Question: I have a fairly complex layout using 'display: flex'. At the top level is a three column layout. Second level has a number of rows within column one and two. Within each of those rows there are a number of tables to lay out.
This is all generally OK. However, within the middle column I have a DIV that can vary in size - that big grey box in the image. The problem is that when it's tall it can overflow the bottom of its container. I'd like the container to expand as required to the height of the grey DIV.

How to achieve that? Here's the code, also <URL>.
'''
html,
body,
body > div,
.column-container,
.left-column, .middle-column, .right-column
{
height: 100%;
}
.column-container {
display: flex; /* To support three column layout. */
}
.mimic-drawing {
width: 150px;
height: 1000px;
background-color: lightgrey;
border: 3px solid saddlebrown;
border-radius: 5px;
margin: auto; /* Center horizontally and vertically. */
}
.wheel-container {
align-items: flex-start; /* Lay out measurement tables at the start of the cross axis. */
background-color: olive;
display: flex; /* So measurement tables can be layed. */
flex: 1 0 auto; /* Don't allow wheel containers to shrink and cause content (measurements) to be hidden.' */
}
.left-column, .right-column {
background: lightskyblue;
display: flex; /* So wheel containers can be layed out. */
flex: 1; /* Compare to the .middle-column */
flex-flow: column nowrap; /* Lay out wheel containers on Y axis. */
justify-content: space-between; /* Evenly space the wheel containers. */
}
.left-column .wheel-container {
flex-flow: row-reverse wrap; /* Layout measurement tables right to left. */
}
.middle-column {
background: lightcyan;
display: flex; /* So drawing can be centralised. */
flex: 0.5; /* Compare to the .left-column and .right-column. */
}
.right-column .wheel-container {
flex-flow: row wrap; /* Layout measurement tables left to right. */
}
.wheel-number, .HBD, .BAM, .BS, .WILD, .WP {
margin: 0.25em;
}
.HBD {
width: 96px;
height: 45px;
background-color: rgb(255, 249, 229);
}
.HBD:after {
content: 'Type Five'
}
.BAM {
width: 80px;
height: 30px;
background-color: rgb(229, 240, 255);
}
.BAM:after {
content: 'Type Four'
}
.BS {
width: 99px;
height: 30px;
background-color: rgb(233, 251, 232);
}
.BS:after {
content: 'Type One'
}
.WILD {
width: 78px;
height: 60px;
background-color: rgb(230, 230, 250);
}
.WILD:after {
content: 'Type Two'
}
.WP {
border: 2px solid darkred;
width: 171px;
height: 75px;
background-color: rgb(255, 238, 229);
}
.WP:after {
content: 'Type Three'
}
'''
'''
<div class='column-container'>
<div class='left-column'>
<div class='wheel-container'>
<span class='wheel-number label label-info'>n</span>
<div class='HBD'></div>
<div class='BAM'></div>
<div class='BS'></div>
<div class='WILD'></div>
<div class='WP'></div>
</div>
<div class='wheel-container'>
<span class='wheel-number label label-info'>n</span>
<div class='HBD'></div>
<div class='BAM'></div>
<div class='BS'></div>
<div class='WILD'></div>
<div class='WP'></div>
</div>
<div class='wheel-container'>
<span class='wheel-number label label-info'>n</span>
<div class='HBD'></div>
<div class='BAM'></div>
<div class='BS'></div>
<div class='WILD'></div>
<div class='WP'></div>
</div>
<div class='wheel-container'>
<span class='wheel-number label label-info'>n</span>
<div class='HBD'></div>
<div class='BAM'></div>
<div class='BS'></div>
<div class='WILD'></div>
<div class='WP'></div>
</div>
</div>
<div class='middle-column'>
<div class='mimic-drawing'>Oh dear, I overflow the bottom of my container. :-(</div>
</div>
<div class='right-column'>
<div class='wheel-container'>
<span class='wheel-number label label-info'>n</span>
<div class='HBD'></div>
<div class='BAM'></div>
<div class='BS'></div>
<div class='WILD'></div>
<div class='WP'></div>
</div>
<div class='wheel-container'>
<span class='wheel-number label label-info'>n</span>
<div class='HBD'></div>
<div class='BAM'></div>
<div class='BS'></div>
<div class='WILD'></div>
<div class='WP'></div>
</div>
<div class='wheel-container'>
<span class='wheel-number label label-info'>n</span>
<div class='HBD'></div>
<div class='BAM'></div>
<div class='BS'></div>
<div class='WILD'></div>
<div class='WP'></div>
</div>
<div class='wheel-container'>
<span class='wheel-number label label-info'>n</span>
<div class='HBD'></div>
<div class='BAM'></div>
<div class='BS'></div>
<div class='WILD'></div>
<div class='WP'></div>
</div>
</div>
</div>
'''
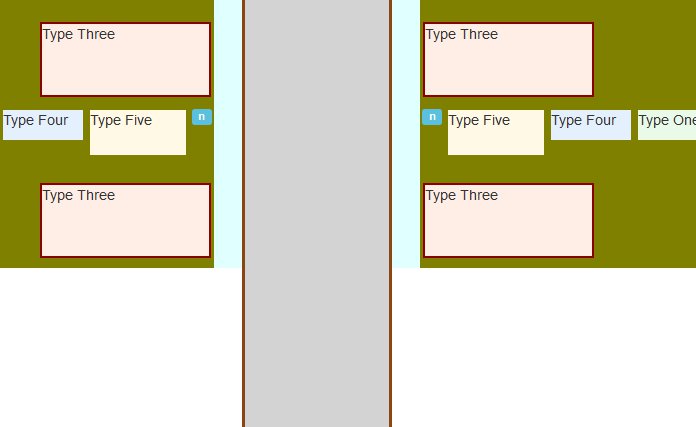
Answer: The problem is that you enforce 'height: 100%':
'''
html, body, body > div, .column-container,
.left-column, .middle-column, .right-column {
height: 100%;
}
'''
But you only want a minimum height, and allow them to grow taller. So use
'''
html, body, body > div, .column-container,
.left-column, .middle-column, .right-column {
min-height: 100%;
height: auto;
}
'''
'''
html,
body,
body > div,
.column-container,
.left-column, .middle-column, .right-column
{
min-height: 100%;
}
.column-container {
display: flex; /* To support three column layout. */
}
.mimic-drawing {
width: 150px;
height: 1000px;
background-color: lightgrey;
border: 3px solid saddlebrown;
border-radius: 5px;
margin: auto; /* Center horizontally and vertically. */
}
.wheel-container {
align-items: flex-start; /* Lay out measurement tables at the start of the cross axis. */
background-color: olive;
display: flex; /* So measurement tables can be layed. */
flex: 1 0 auto; /* Don't allow wheel containers to shrink and cause content (measurements) to be hidden.' */
}
.left-column, .right-column {
background: lightskyblue;
display: flex; /* So wheel containers can be layed out. */
flex: 1; /* Compare to the .middle-column */
flex-flow: column nowrap; /* Lay out wheel containers on Y axis. */
justify-content: space-between; /* Evenly space the wheel containers. */
}
.left-column .wheel-container {
flex-flow: row-reverse wrap; /* Layout measurement tables right to left. */
}
.middle-column {
background: lightcyan;
display: flex; /* So drawing can be centralised. */
flex: 0.5; /* Compare to the .left-column and .right-column. */
}
.right-column .wheel-container {
flex-flow: row wrap; /* Layout measurement tables left to right. */
}
.wheel-number, .HBD, .BAM, .BS, .WILD, .WP {
margin: 0.25em;
}
.HBD {
width: 96px;
height: 45px;
background-color: rgb(255, 249, 229);
}
.HBD:after {
content: 'Type Five'
}
.BAM {
width: 80px;
height: 30px;
background-color: rgb(229, 240, 255);
}
.BAM:after {
content: 'Type Four'
}
.BS {
width: 99px;
height: 30px;
background-color: rgb(233, 251, 232);
}
.BS:after {
content: 'Type One'
}
.WILD {
width: 78px;
height: 60px;
background-color: rgb(230, 230, 250);
}
.WILD:after {
content: 'Type Two'
}
.WP {
border: 2px solid darkred;
width: 171px;
height: 75px;
background-color: rgb(255, 238, 229);
}
.WP:after {
content: 'Type Three'
}
'''
'''
<div class='column-container'>
<div class='left-column'>
<div class='wheel-container'>
<span class='wheel-number label label-info'>n</span>
<div class='HBD'></div>
<div class='BAM'></div>
<div class='BS'></div>
<div class='WILD'></div>
<div class='WP'></div>
</div>
<div class='wheel-container'>
<span class='wheel-number label label-info'>n</span>
<div class='HBD'></div>
<div class='BAM'></div>
<div class='BS'></div>
<div class='WILD'></div>
<div class='WP'></div>
</div>
<div class='wheel-container'>
<span class='wheel-number label label-info'>n</span>
<div class='HBD'></div>
<div class='BAM'></div>
<div class='BS'></div>
<div class='WILD'></div>
<div class='WP'></div>
</div>
<div class='wheel-container'>
<span class='wheel-number label label-info'>n</span>
<div class='HBD'></div>
<div class='BAM'></div>
<div class='BS'></div>
<div class='WILD'></div>
<div class='WP'></div>
</div>
</div>
<div class='middle-column'>
<div class='mimic-drawing'>Oh dear, I overflow the bottom of my container. :-(</div>
</div>
<div class='right-column'>
<div class='wheel-container'>
<span class='wheel-number label label-info'>n</span>
<div class='HBD'></div>
<div class='BAM'></div>
<div class='BS'></div>
<div class='WILD'></div>
<div class='WP'></div>
</div>
<div class='wheel-container'>
<span class='wheel-number label label-info'>n</span>
<div class='HBD'></div>
<div class='BAM'></div>
<div class='BS'></div>
<div class='WILD'></div>
<div class='WP'></div>
</div>
<div class='wheel-container'>
<span class='wheel-number label label-info'>n</span>
<div class='HBD'></div>
<div class='BAM'></div>
<div class='BS'></div>
<div class='WILD'></div>
<div class='WP'></div>
</div>
<div class='wheel-container'>
<span class='wheel-number label label-info'>n</span>
<div class='HBD'></div>
<div class='BAM'></div>
<div class='BS'></div>
<div class='WILD'></div>
<div class='WP'></div>
</div>
</div>
</div>
'''